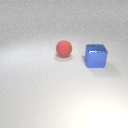
large red rubber sphere to the left of large blue metal cube